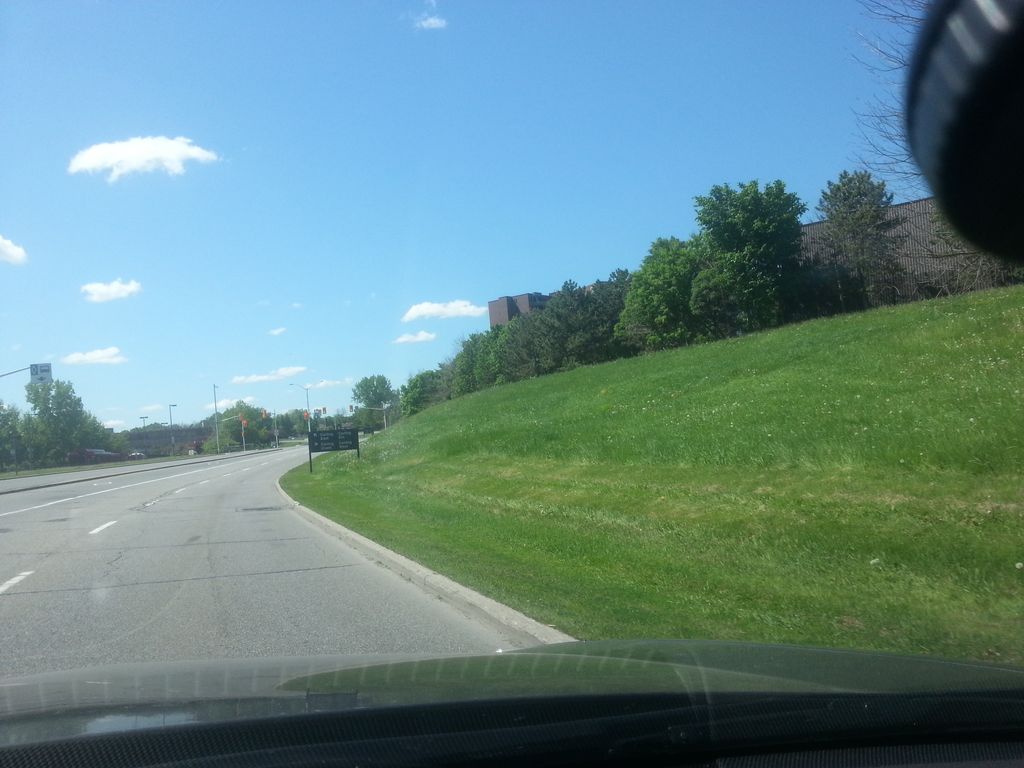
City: ottawa-gatineau